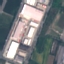
Land use / land cover: Industrial